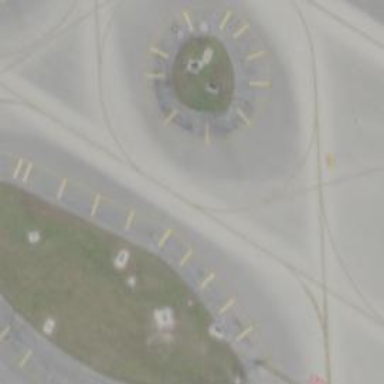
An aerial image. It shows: View of taxiway at the airport.